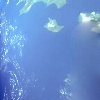
Label: water